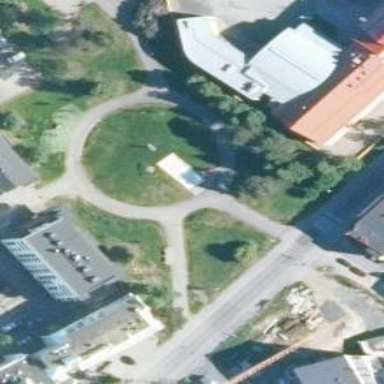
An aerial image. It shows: Historic memorial.